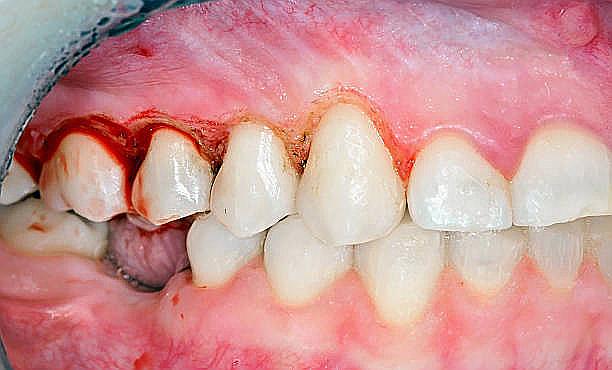
Condition: Gingivitis